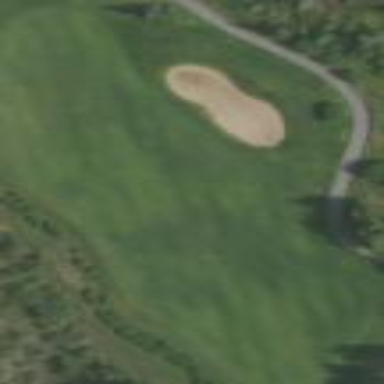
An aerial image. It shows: Grassy area designated as golf fairway.